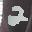
Label: 2